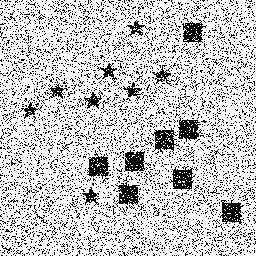
Squares: 8
Triangles: 0
Stars: 8
Total shapes: 16